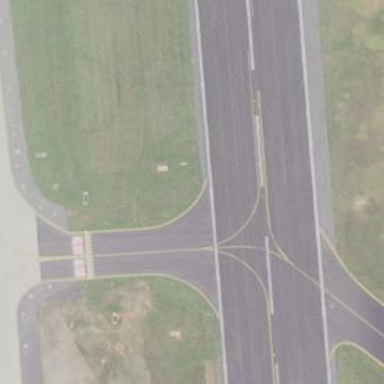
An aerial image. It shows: Asphalt taxiway at the airport.